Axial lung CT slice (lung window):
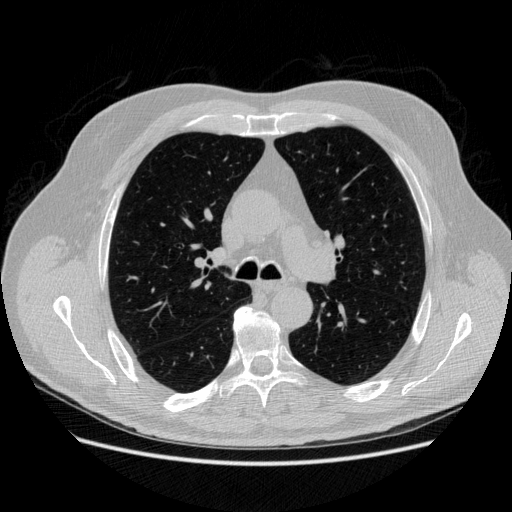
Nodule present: no